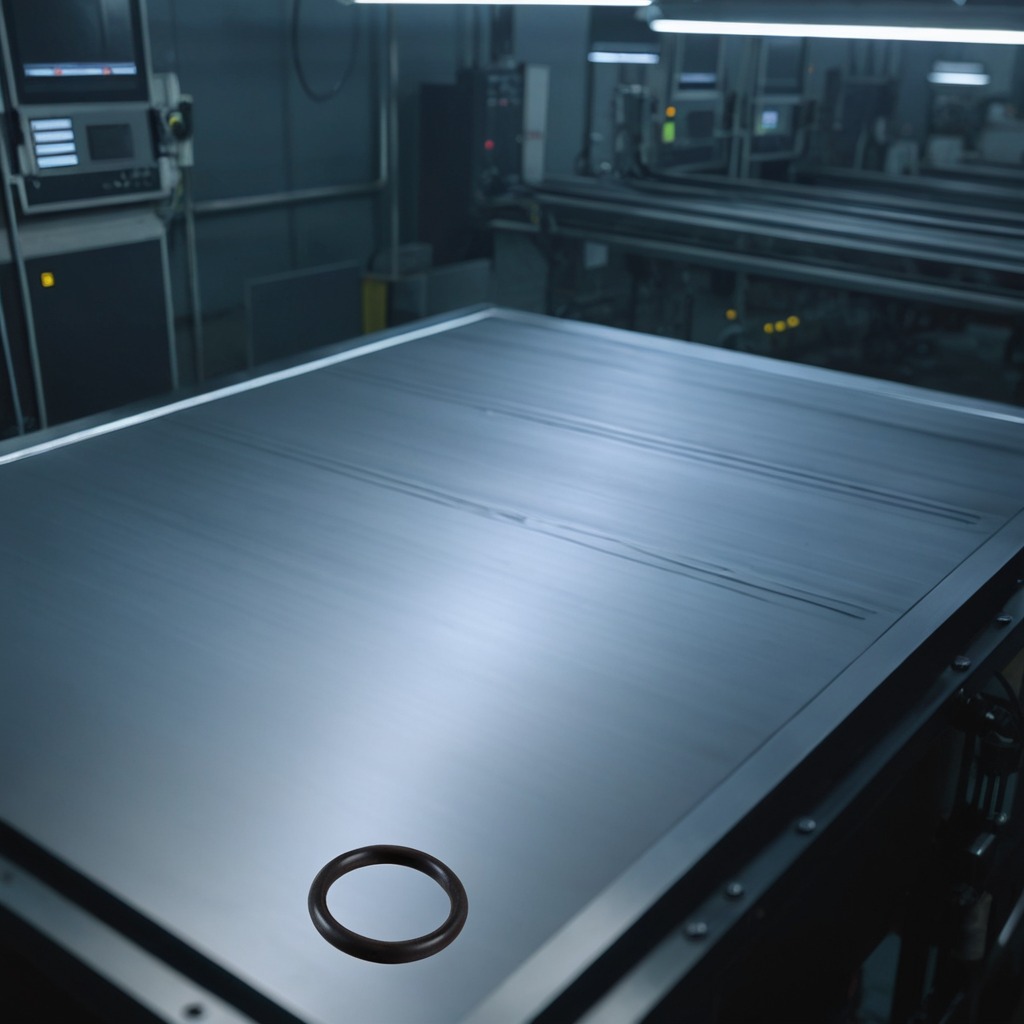
A rubber O-ring is lying on a metal table in a machine shop under fluorescent lights.